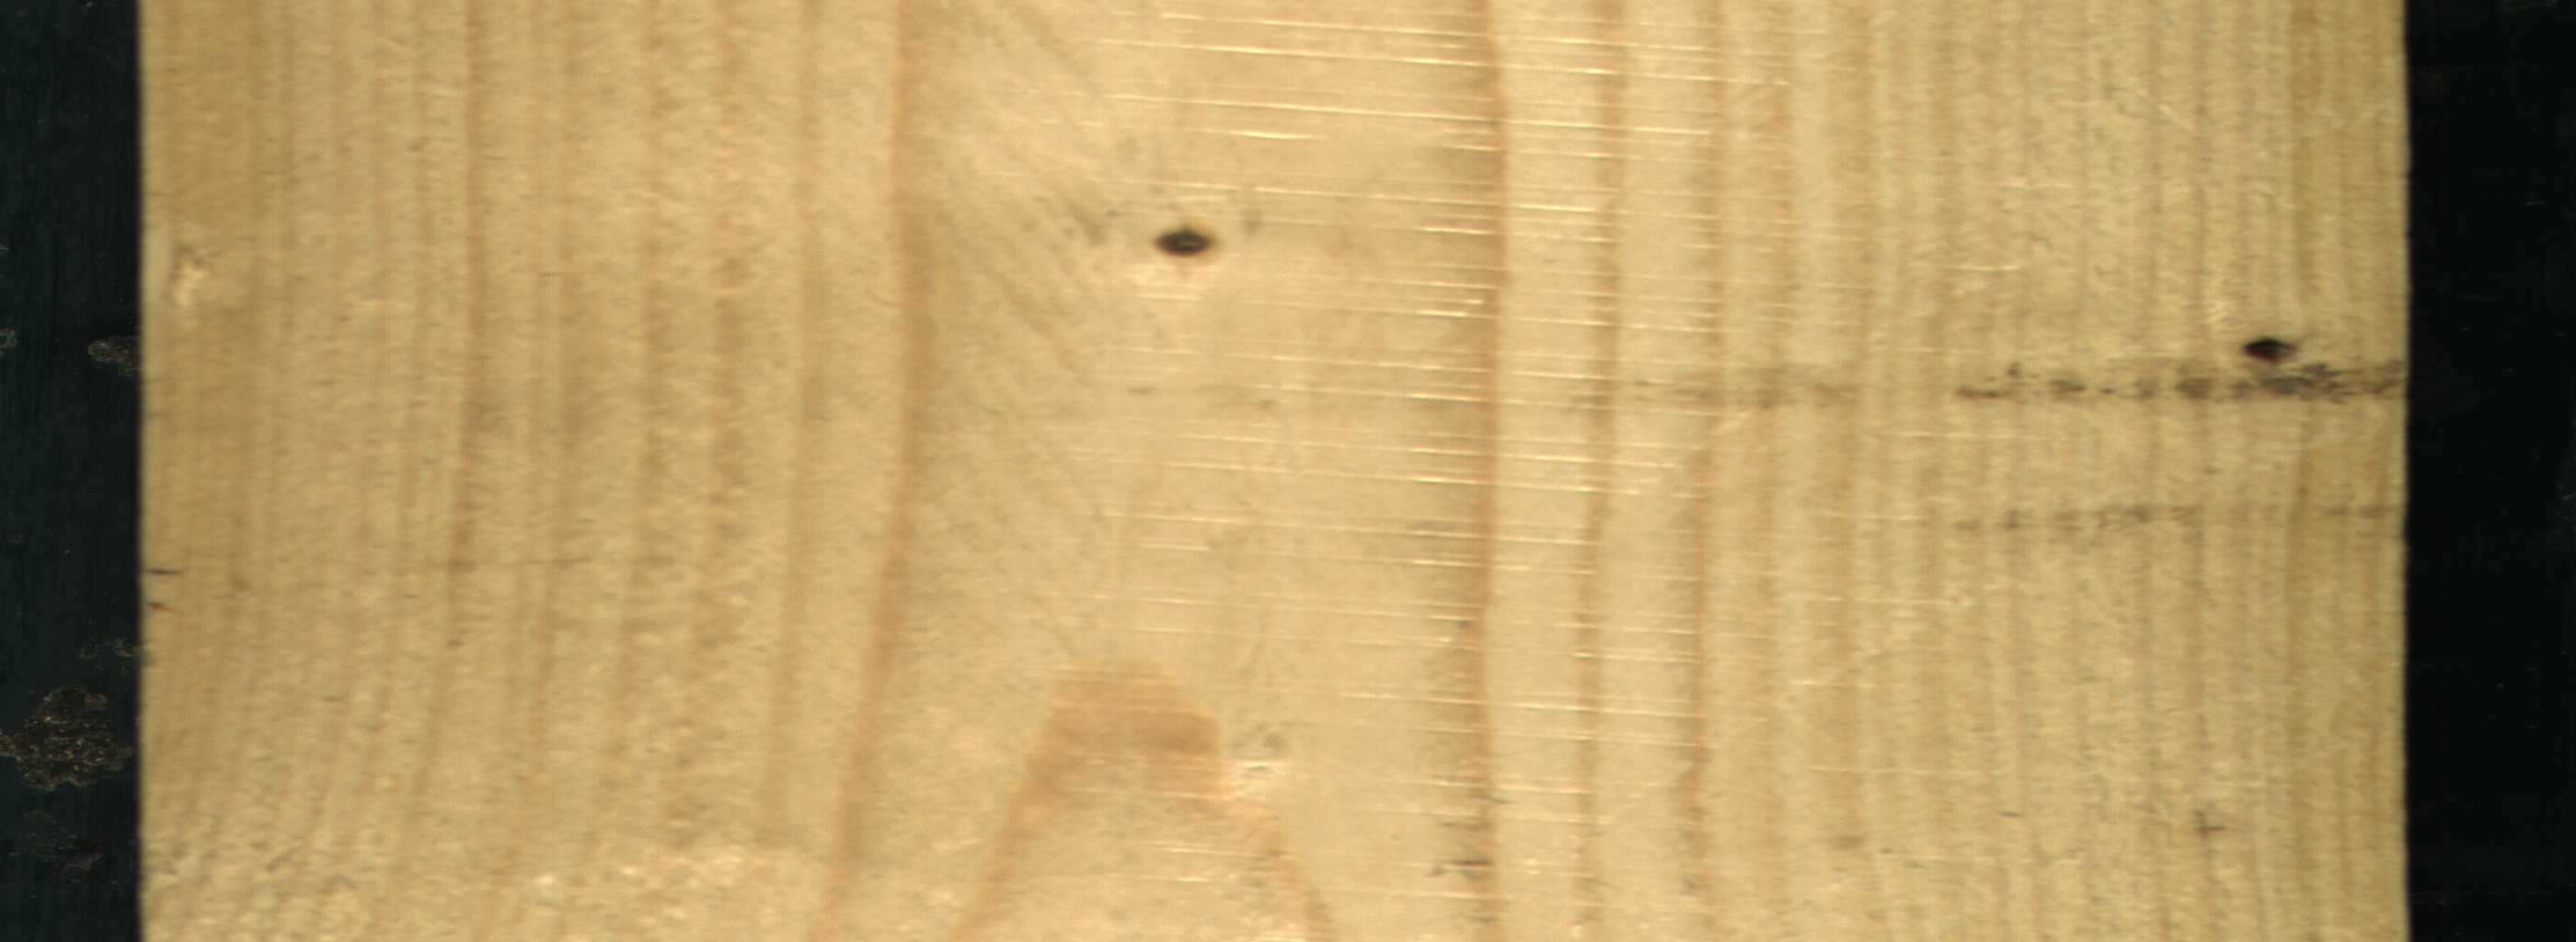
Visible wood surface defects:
Dead_Knot
Dead_Knot